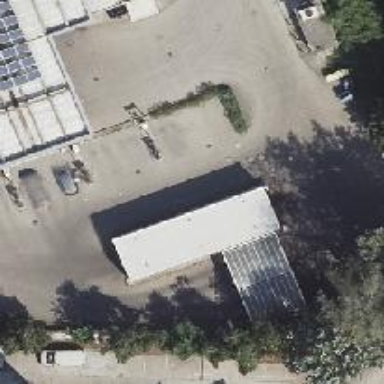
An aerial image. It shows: Car wash facility.